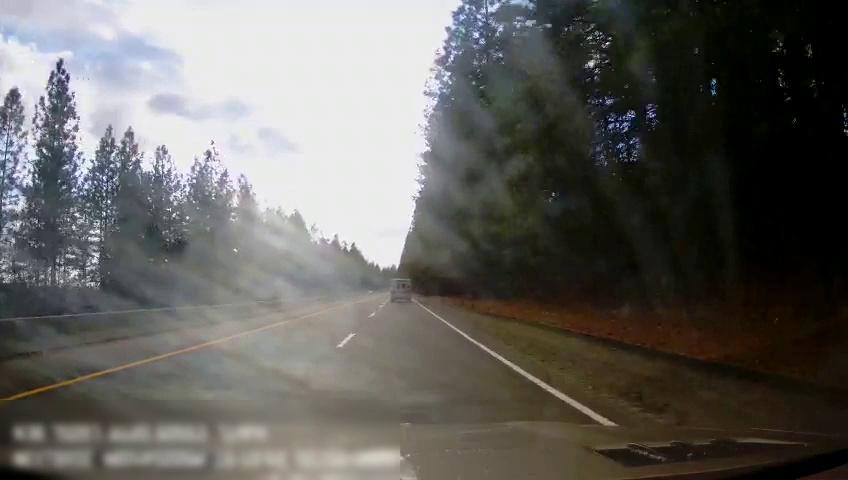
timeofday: Day
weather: Cloudy
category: Drivable Space
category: Drivable Space
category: Vehicles | Van
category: Lanes | Current Lane
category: Lanes | Alternate Lane
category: Lanes | Alternate Lane